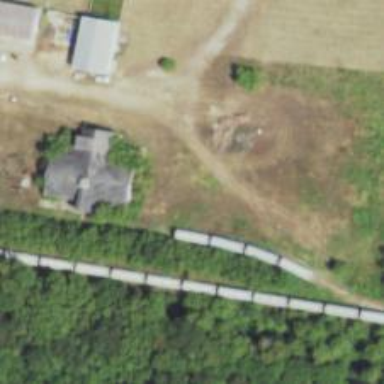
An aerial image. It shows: Railway siding for service.